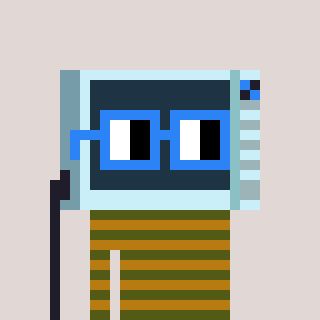
a pixel art character with square blue glasses, a microwave-shaped head and a gold-colored body on a warm background